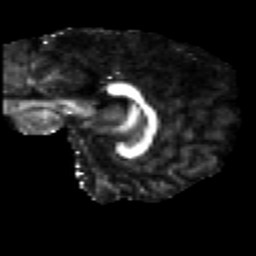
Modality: FA
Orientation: sagittal
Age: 27
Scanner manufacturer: siemens
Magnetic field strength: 3 T
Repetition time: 2.2 s
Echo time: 0.084 s